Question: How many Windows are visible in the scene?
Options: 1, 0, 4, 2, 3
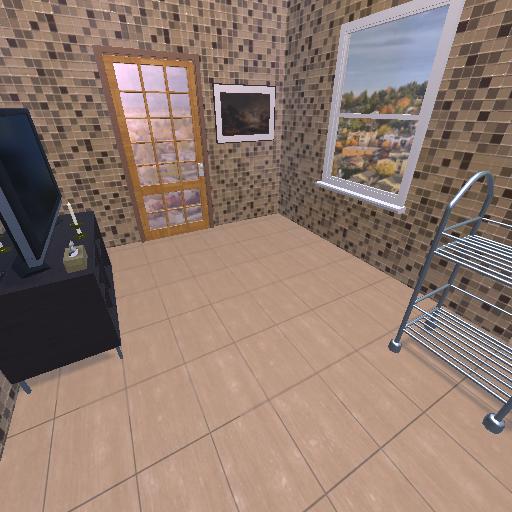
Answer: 1